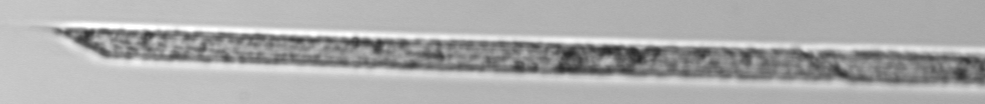
Label: Rhizosolenia